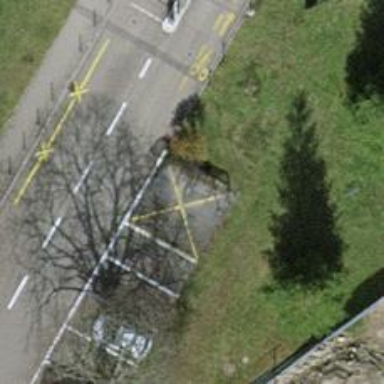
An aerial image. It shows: Bicycle parking facility.